Interaction volume radius: 10 \u00c5
Interaction volume height: 25 \u00c5
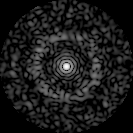
Disorder parameter: 0.8482